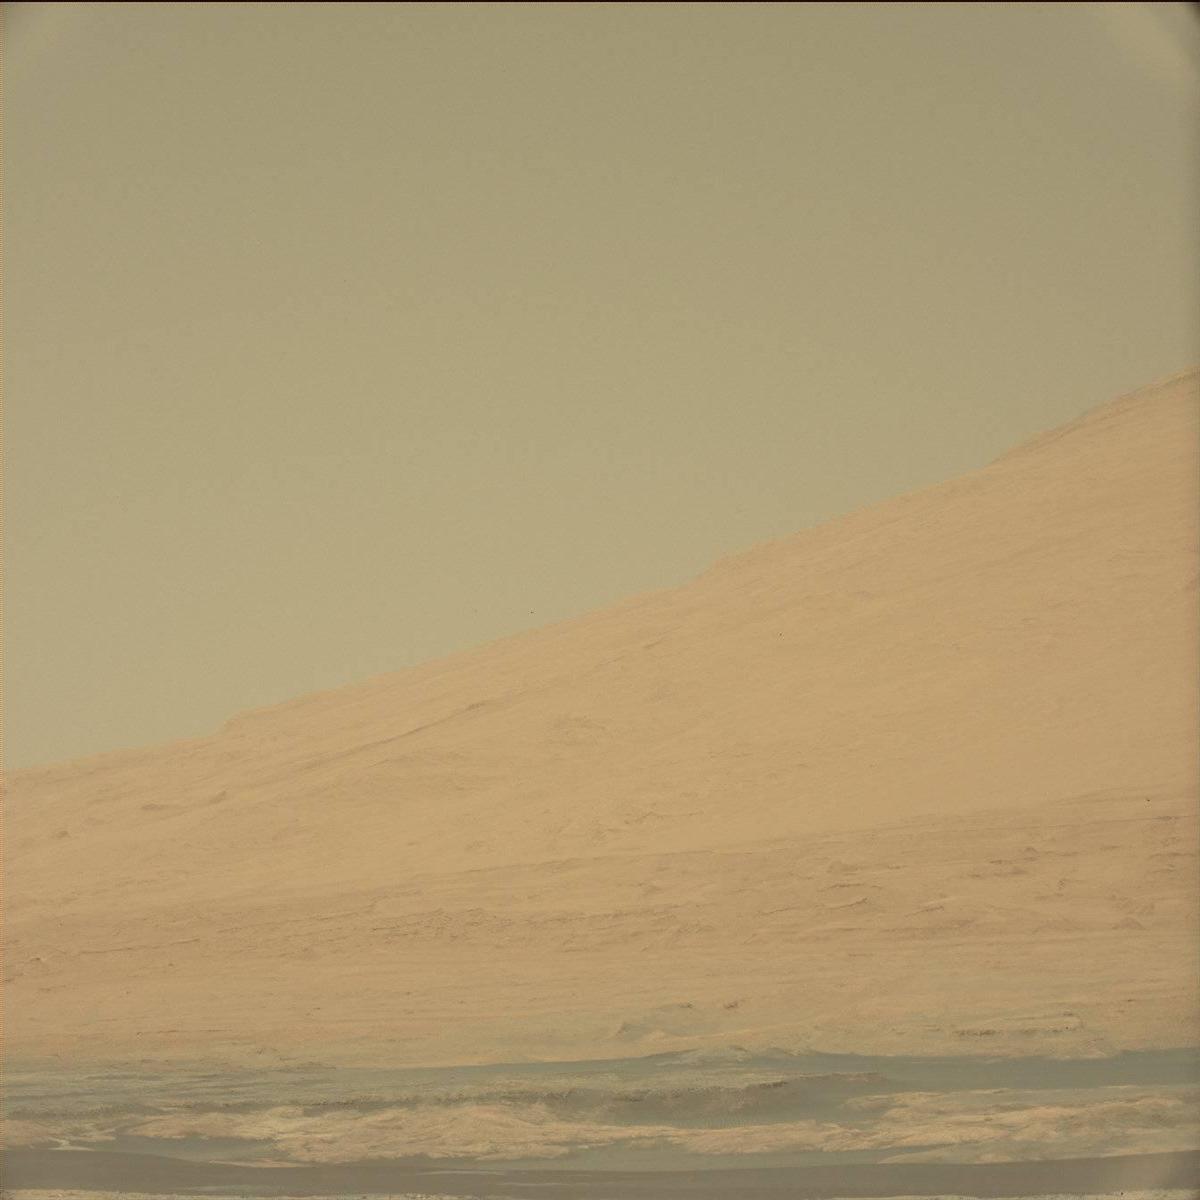
Terrain classes present: Ridge, Sky